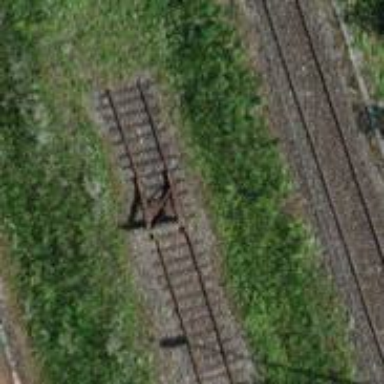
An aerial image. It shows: Railway buffer stop.